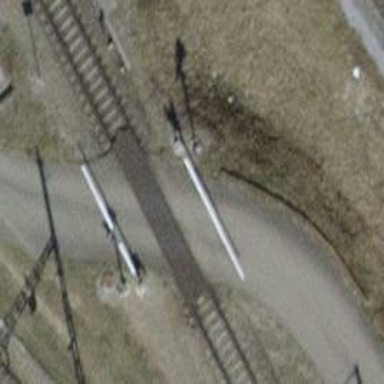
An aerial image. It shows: Railway level crossing.